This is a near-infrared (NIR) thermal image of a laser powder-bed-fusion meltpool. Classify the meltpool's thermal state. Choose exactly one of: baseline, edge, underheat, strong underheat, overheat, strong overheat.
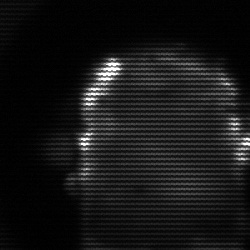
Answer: baseline